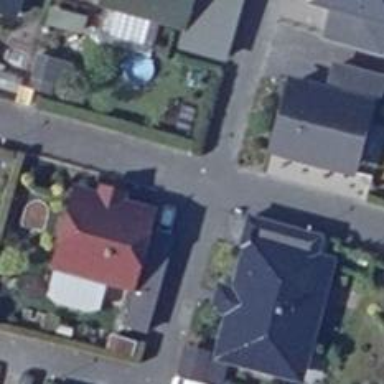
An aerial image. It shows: Living street.